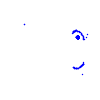
Particle: electron